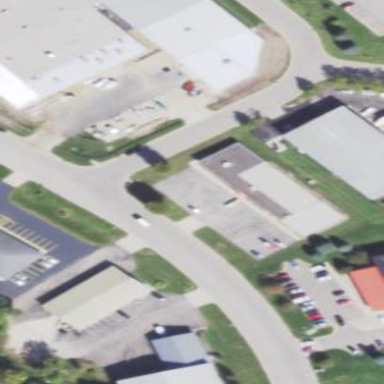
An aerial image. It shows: Office building.